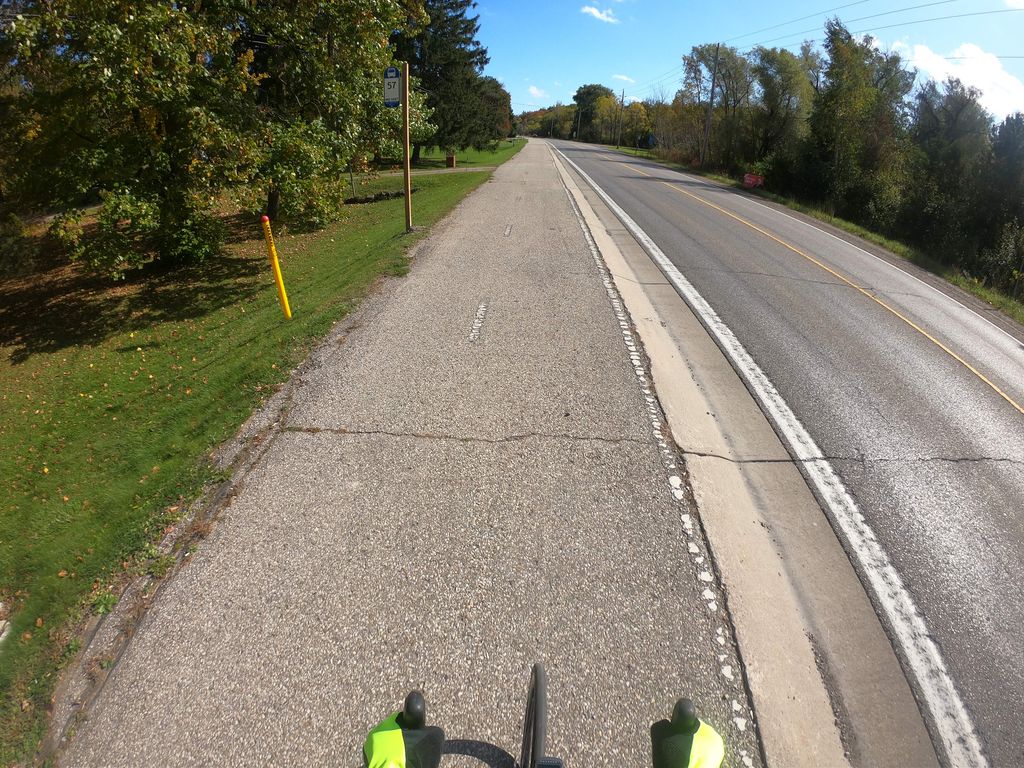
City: kitchener-waterloo